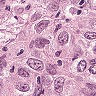
Metastatic tissue present: yes